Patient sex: F
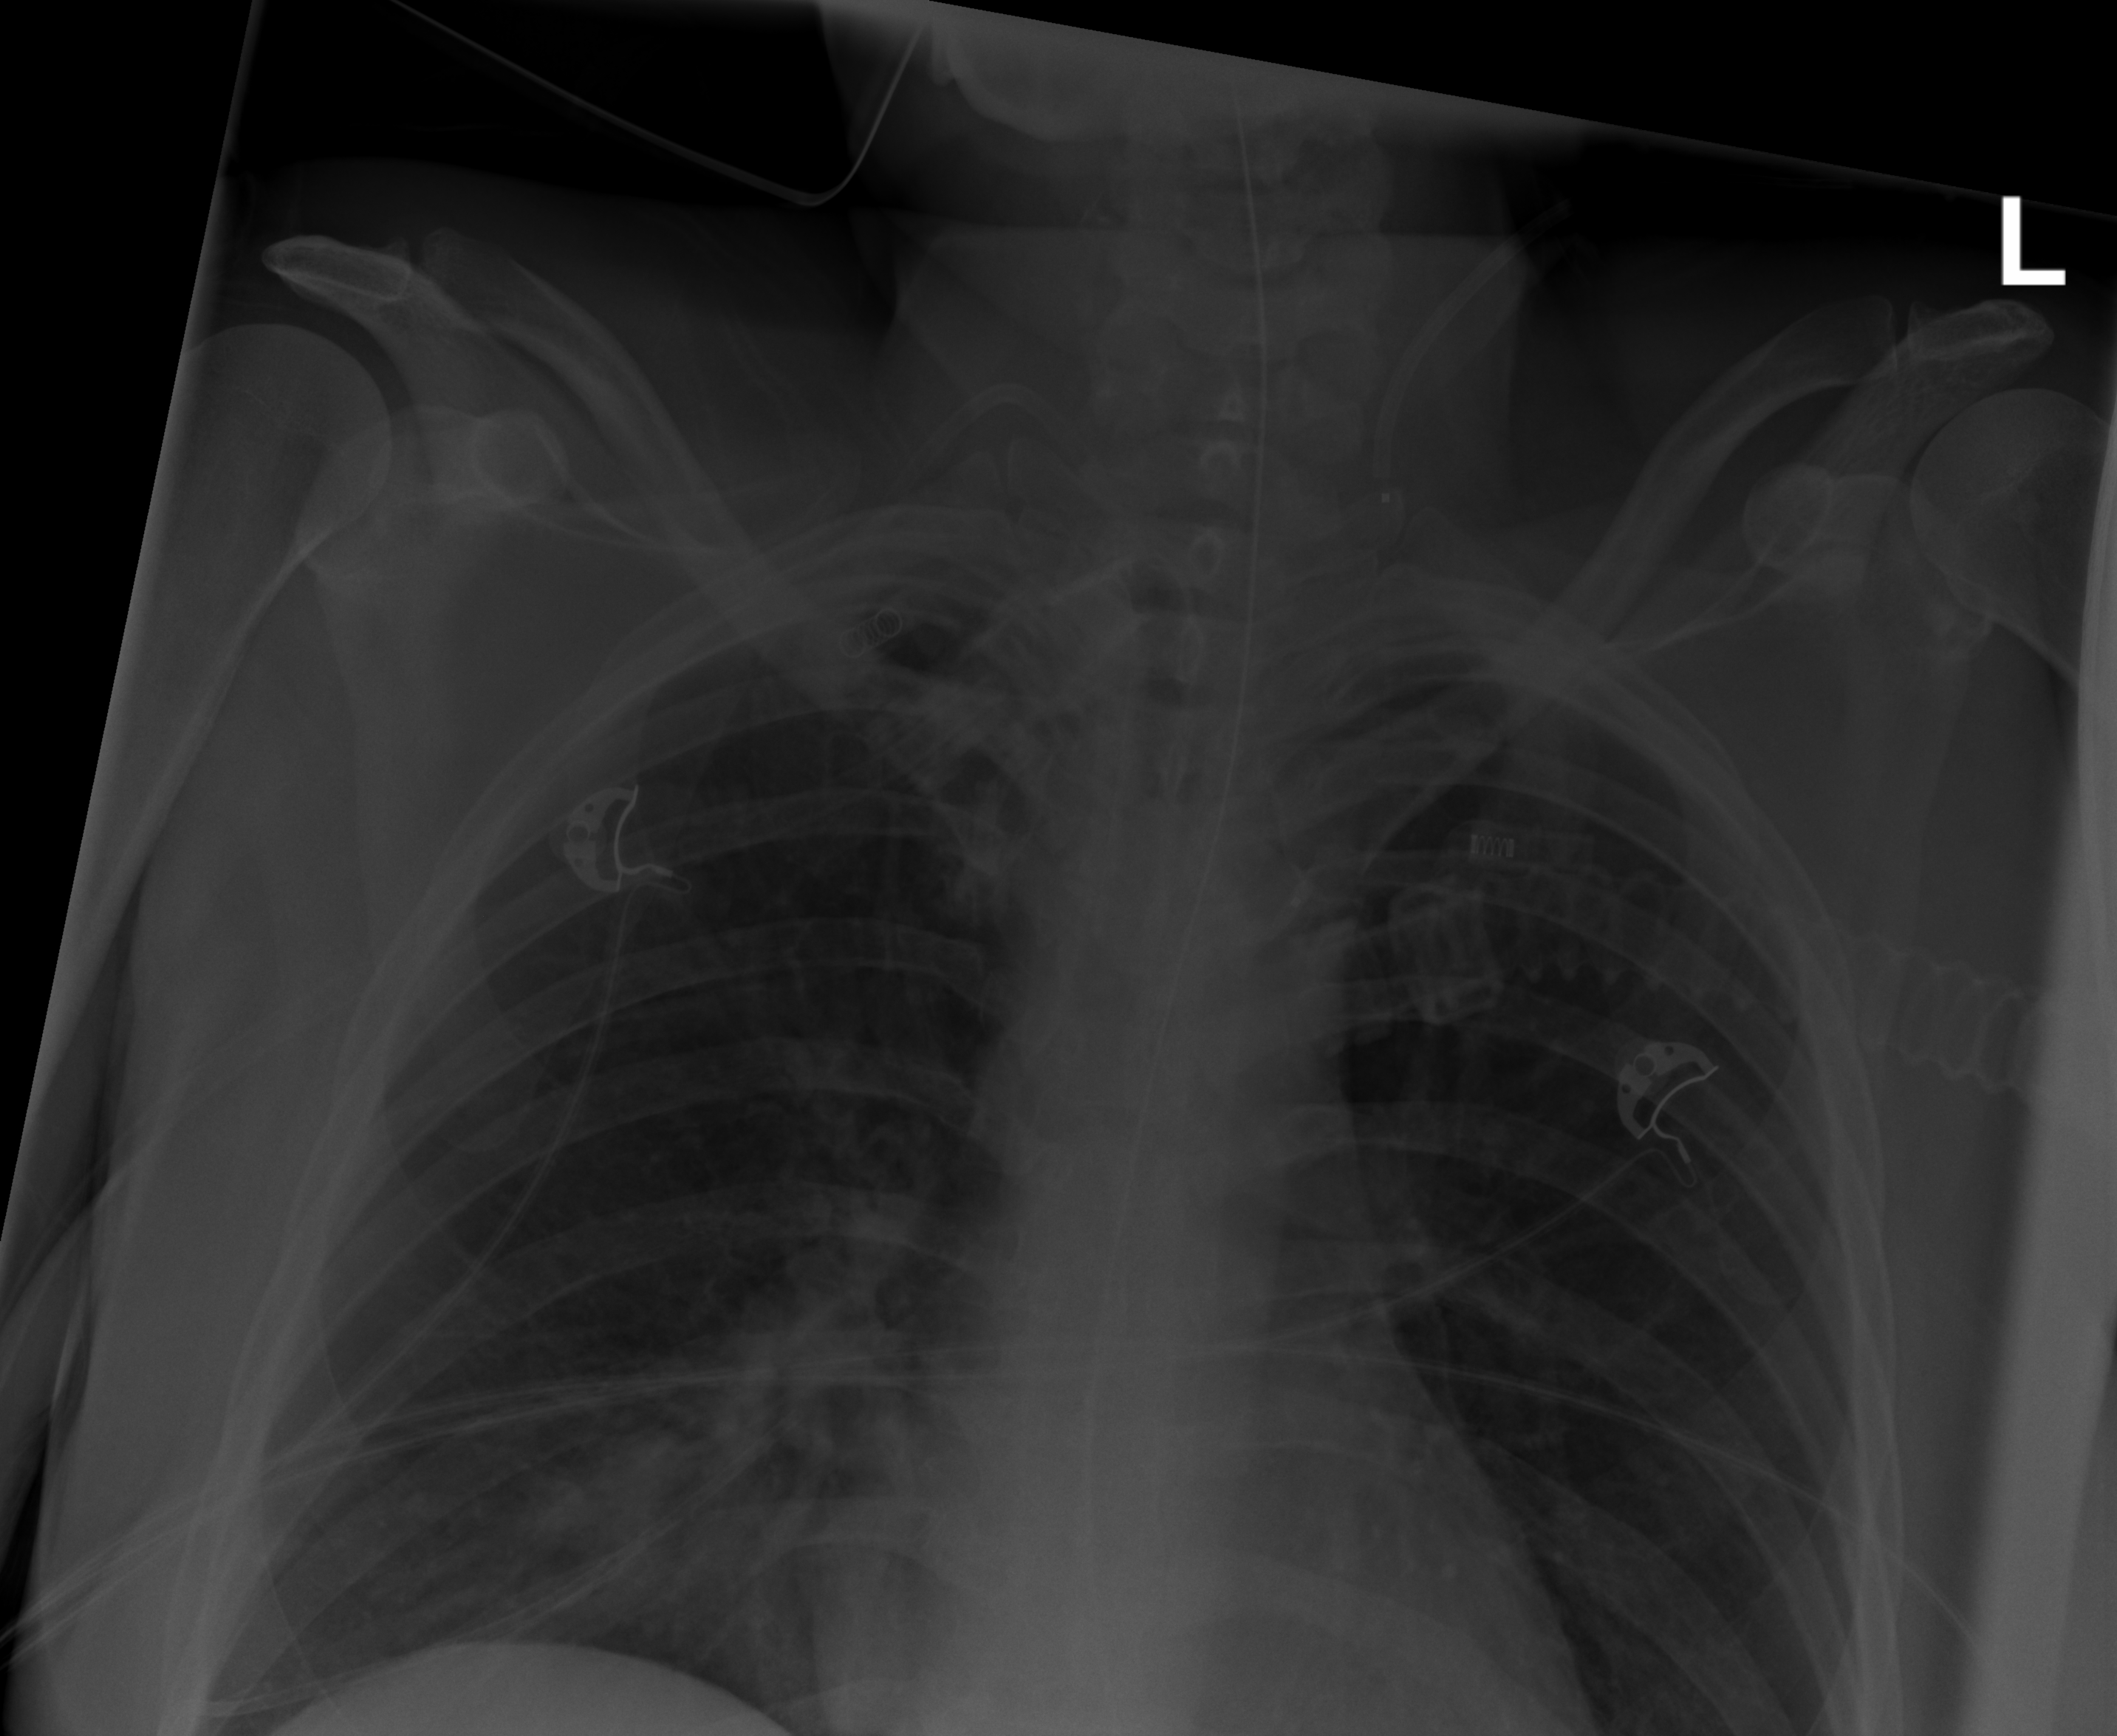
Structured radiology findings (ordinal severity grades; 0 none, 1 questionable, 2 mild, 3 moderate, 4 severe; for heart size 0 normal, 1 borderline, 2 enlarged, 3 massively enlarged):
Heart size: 0
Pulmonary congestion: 0
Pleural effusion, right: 0
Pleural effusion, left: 0
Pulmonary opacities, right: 2
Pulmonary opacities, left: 0
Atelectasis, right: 2
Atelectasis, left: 0